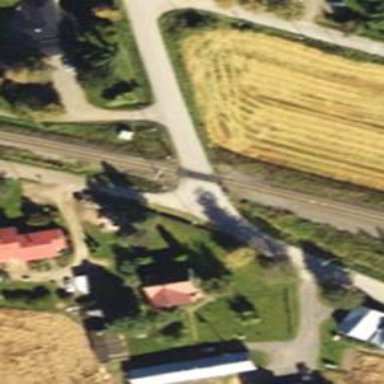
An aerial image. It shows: Level crossing with lights and saltire.